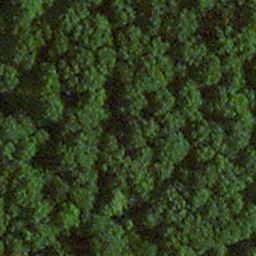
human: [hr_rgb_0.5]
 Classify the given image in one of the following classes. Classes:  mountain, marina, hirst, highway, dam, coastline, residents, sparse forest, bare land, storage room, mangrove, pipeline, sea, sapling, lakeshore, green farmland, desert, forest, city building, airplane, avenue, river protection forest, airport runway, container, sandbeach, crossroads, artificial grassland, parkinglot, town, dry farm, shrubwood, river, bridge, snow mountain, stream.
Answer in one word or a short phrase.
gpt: forest